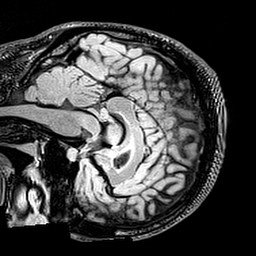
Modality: T2w
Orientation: sagittal
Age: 24
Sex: female
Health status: healthy
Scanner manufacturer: siemens
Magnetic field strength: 3 T
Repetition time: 5 s
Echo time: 0.396 s